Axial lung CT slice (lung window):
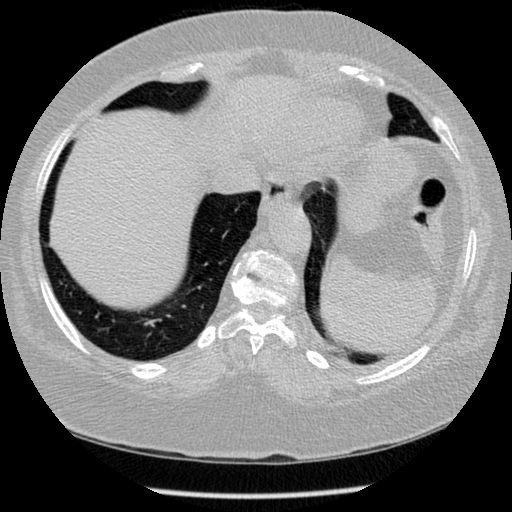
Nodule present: no